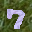
Label: 7